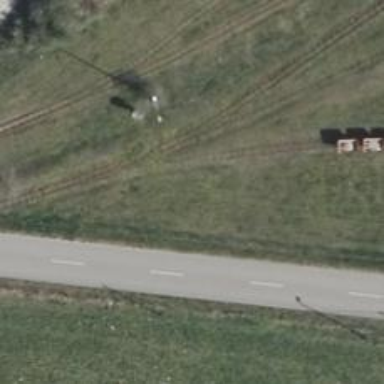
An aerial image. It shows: Preserved narrow gauge railway.